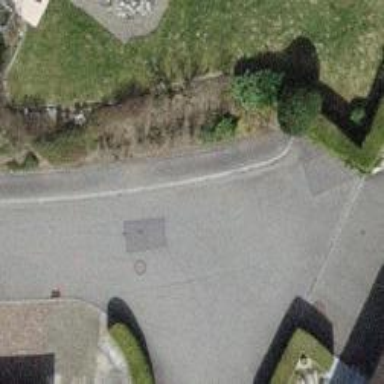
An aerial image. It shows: Turning circle on the road.